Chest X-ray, PA view. Patient: 56 years old, sex F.
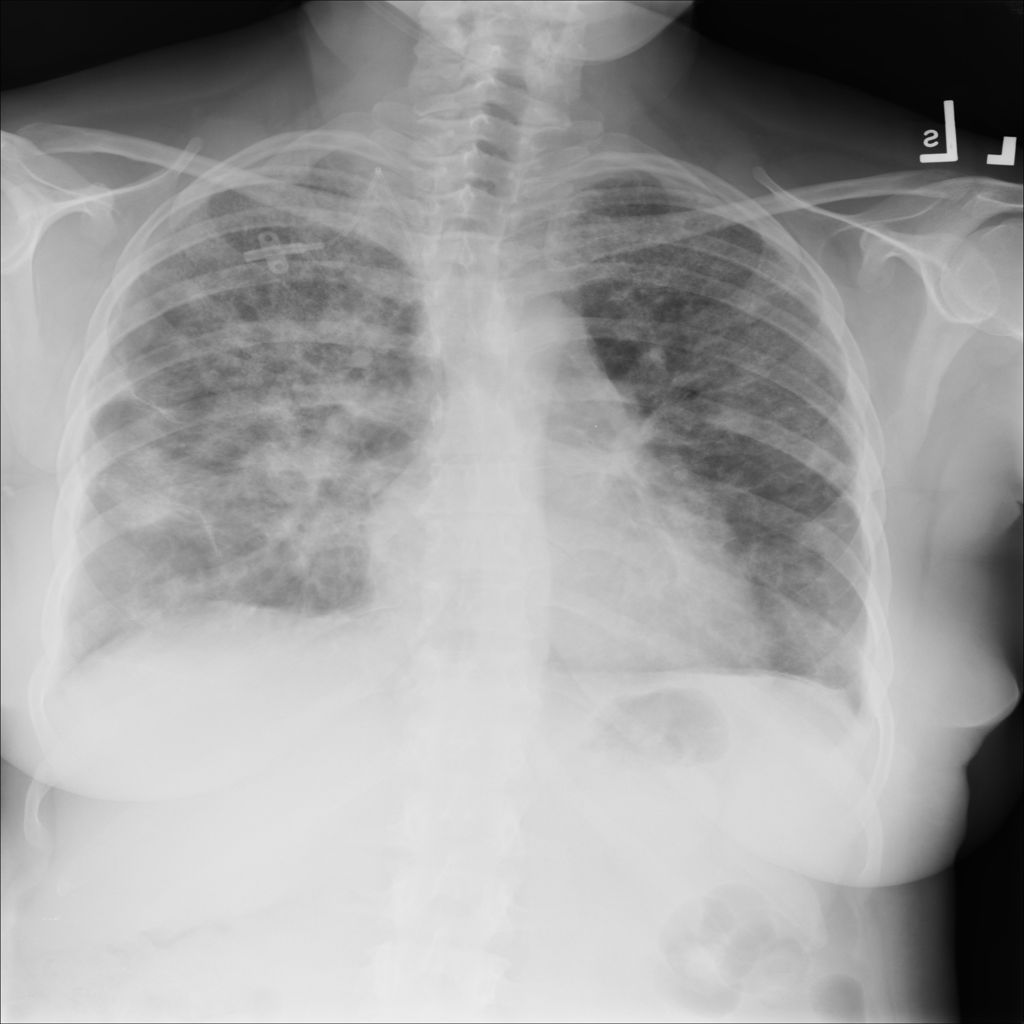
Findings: Infiltration